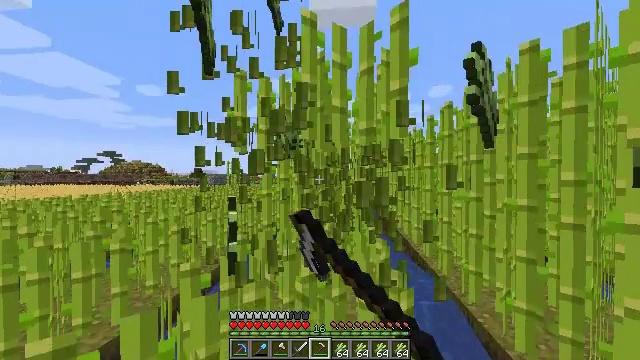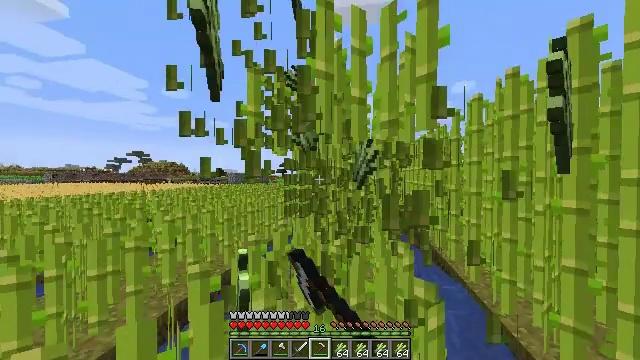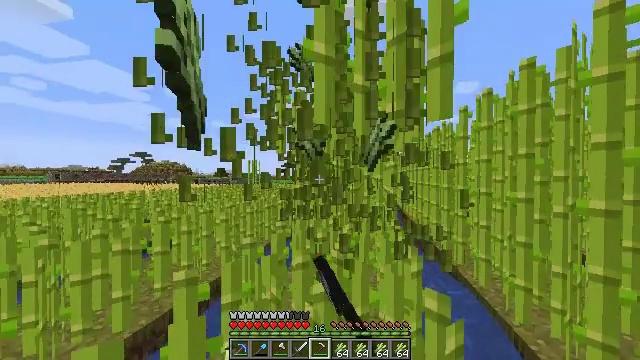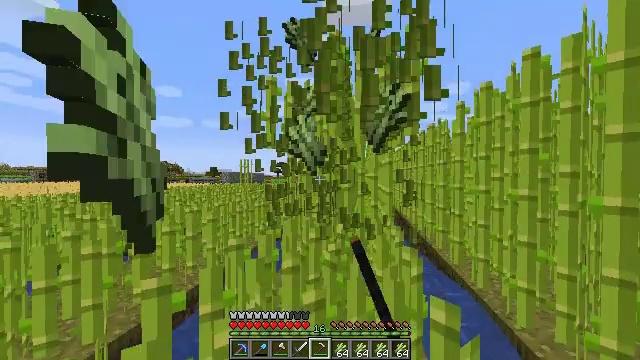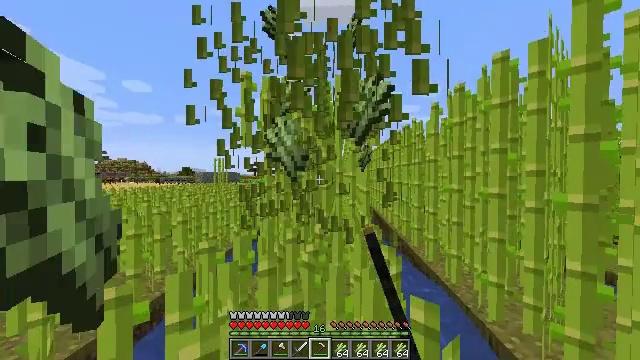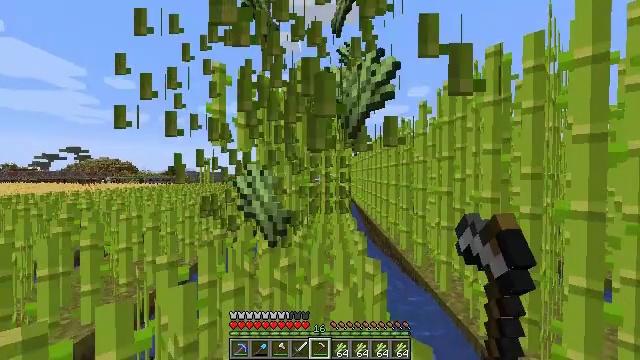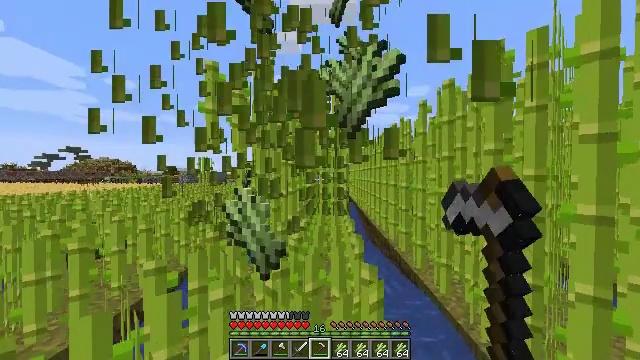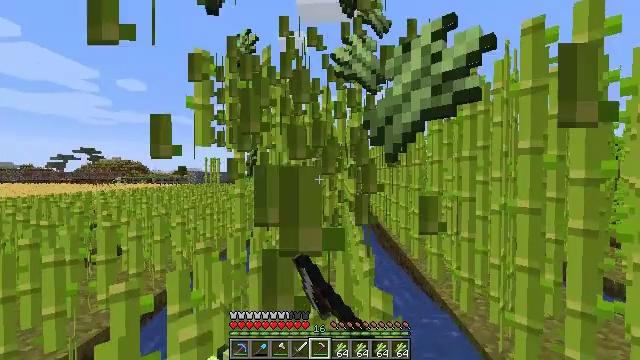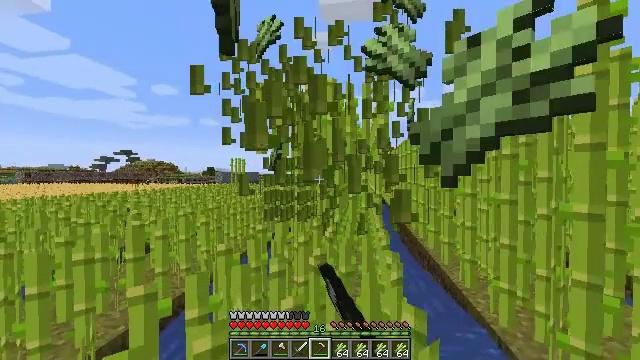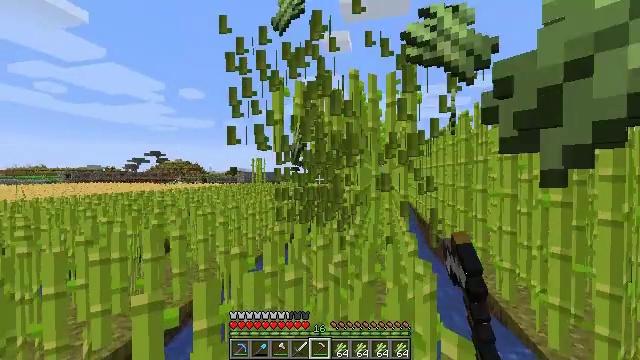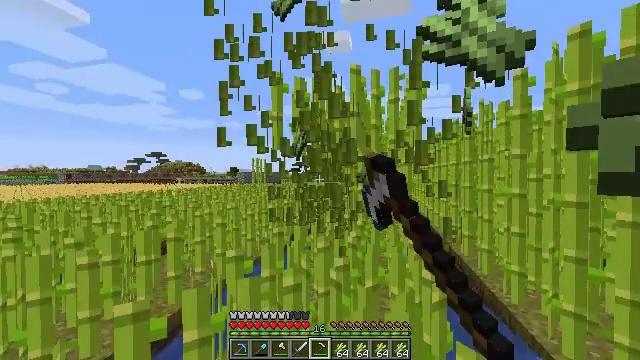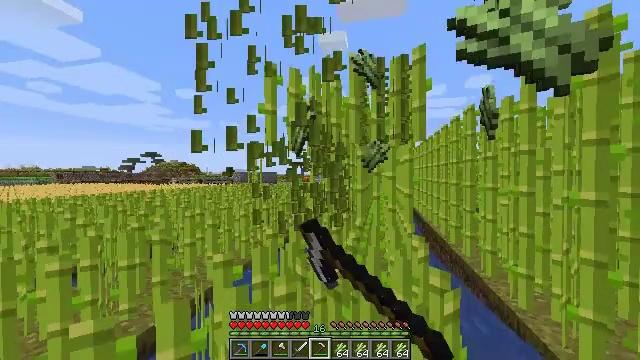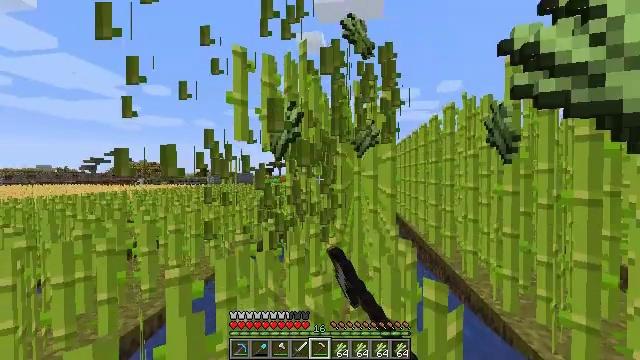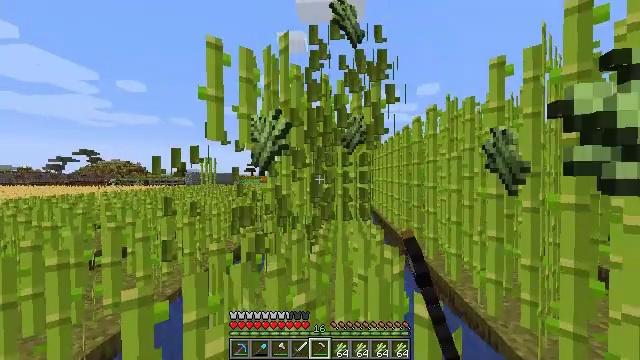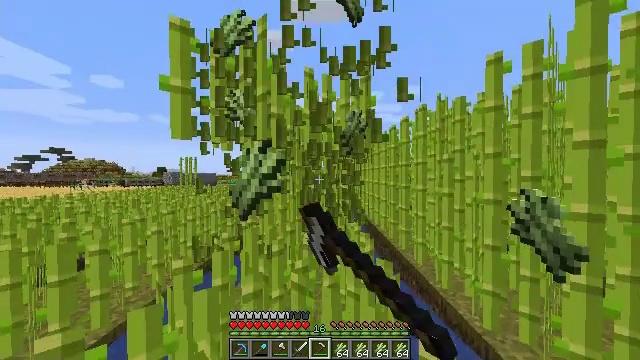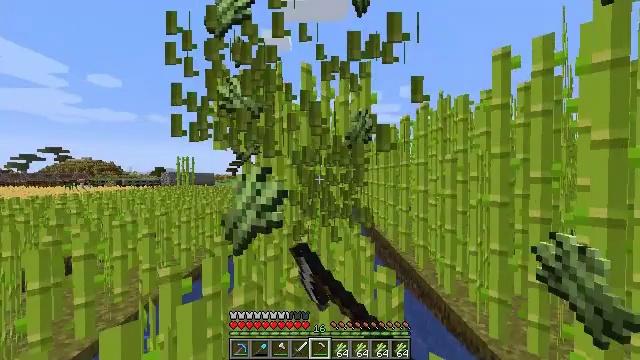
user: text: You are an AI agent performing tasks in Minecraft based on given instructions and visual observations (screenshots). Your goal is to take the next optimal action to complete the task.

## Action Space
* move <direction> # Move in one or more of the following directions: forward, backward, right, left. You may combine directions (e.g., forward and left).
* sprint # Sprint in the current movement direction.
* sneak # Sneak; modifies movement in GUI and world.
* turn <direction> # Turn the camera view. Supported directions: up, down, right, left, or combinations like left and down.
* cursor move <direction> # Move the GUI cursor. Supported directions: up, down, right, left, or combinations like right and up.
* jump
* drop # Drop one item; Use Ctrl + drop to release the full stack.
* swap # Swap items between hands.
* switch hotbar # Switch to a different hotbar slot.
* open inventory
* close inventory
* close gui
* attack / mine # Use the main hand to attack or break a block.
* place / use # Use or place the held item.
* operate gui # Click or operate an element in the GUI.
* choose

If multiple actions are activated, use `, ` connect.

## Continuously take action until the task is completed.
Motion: motion action
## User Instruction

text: Mine the sugar cane near rivers.
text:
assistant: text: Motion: move forward, turn left, attack / mine
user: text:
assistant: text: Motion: move forward, attack / mine
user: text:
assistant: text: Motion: move forward, turn right, attack / mine
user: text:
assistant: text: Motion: move forward and move right, turn right, attack / mine
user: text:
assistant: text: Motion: move forward and move right, turn right, attack / mine
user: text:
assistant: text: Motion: move forward, attack / mine
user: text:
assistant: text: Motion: move forward, turn left, attack / mine
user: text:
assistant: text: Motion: move forward, turn left, attack / mine
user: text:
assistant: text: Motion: move forward, turn left, attack / mine
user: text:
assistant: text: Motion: move forward, attack / mine
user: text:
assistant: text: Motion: move forward, attack / mine
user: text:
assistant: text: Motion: move forward, turn right, attack / mine
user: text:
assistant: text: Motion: move forward, turn right, attack / mine
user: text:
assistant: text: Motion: move forward, turn right, attack / mine
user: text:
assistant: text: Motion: move forward, attack / mine
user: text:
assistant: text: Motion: move forward, attack / mine
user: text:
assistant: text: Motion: move forward, turn left, attack / mine
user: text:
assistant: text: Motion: move forward, turn left, attack / mine
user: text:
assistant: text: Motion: move forward and move right, turn left, attack / mine
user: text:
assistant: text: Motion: move forward and move right, attack / mine
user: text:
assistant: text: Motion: move forward and move right, turn right, attack / mine
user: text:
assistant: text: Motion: move forward, turn right, attack / mine
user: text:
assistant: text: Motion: move forward, attack / mine
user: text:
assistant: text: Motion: move forward, attack / mine
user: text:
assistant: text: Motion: move forward, turn left, attack / mine
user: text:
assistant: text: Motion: move forward, turn left, attack / mine
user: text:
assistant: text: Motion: move forward, turn left, attack / mine
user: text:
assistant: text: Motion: move forward, attack / mine
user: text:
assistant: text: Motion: move forward, attack / mine
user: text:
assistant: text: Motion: move forward, turn right, attack / mine